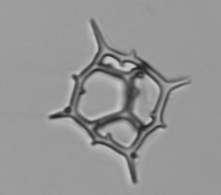
Label: Dictyocha